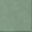
Piece: xx